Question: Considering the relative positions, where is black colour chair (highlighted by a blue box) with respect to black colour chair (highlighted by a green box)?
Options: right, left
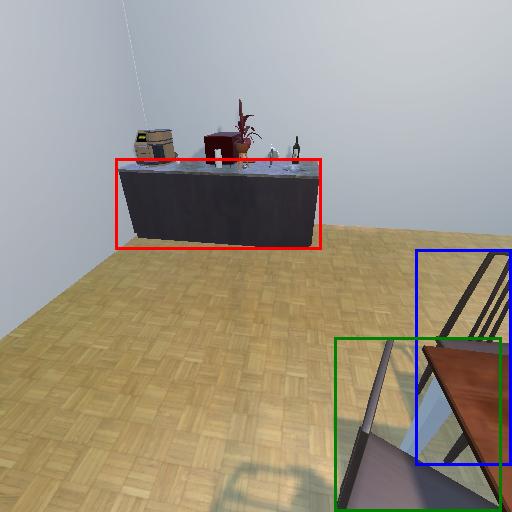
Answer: right